Field crop: tomato
Growth stage: 1
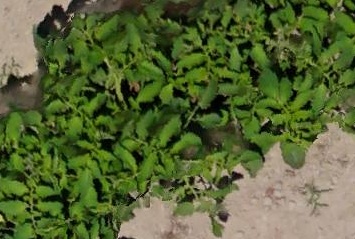
Species: tomato